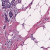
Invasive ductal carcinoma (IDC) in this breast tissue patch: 1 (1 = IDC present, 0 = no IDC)